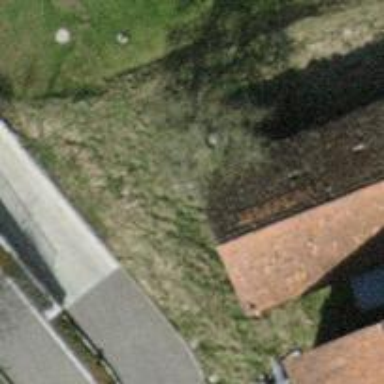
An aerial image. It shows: Shed building.